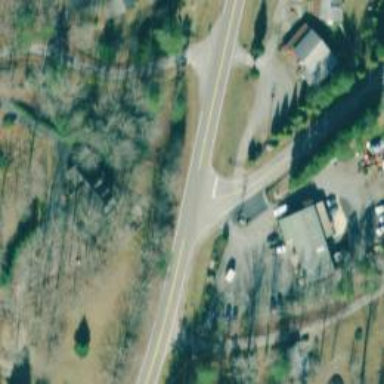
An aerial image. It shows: Road with stop sign.